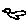
Label: bird